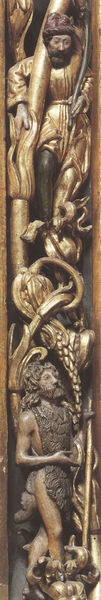
Titel: Hochaltar in der Wallfahrts- und Pfarrkirche St. Wolfgang
Künstler: Michael Pacher
Standort: Sankt Wolfgang am Abersee, Pfarrkirche St. Wolfgang (EU - AUT - Salzkammergut)
Schlagwörter: baum, mann, nackt, menschen, ausschnitt, braun, holz, hut, männer, schwarz, tier, bart, johannes, mensch, rahmen, füllhorn, hände, gold, haare, pflanzen, gotik, bauern, stock, fell, relief, bein, stab, korn, barun, figuren, detail, floral, verzierung, bronze, plastik, bemalt, messing, kupfer, schwert, schlange, helm, jagd, altar, ranke, schnitzerei, fisch, schnörkel, werkzeug, krieger, lianen, heilige, märtyrer, speer, zier, golden, rebe, fassung, bau, schnitzen, schlingen, archivolte, länglich, hit, verschungen, fromen, bemaltz, veit stooss